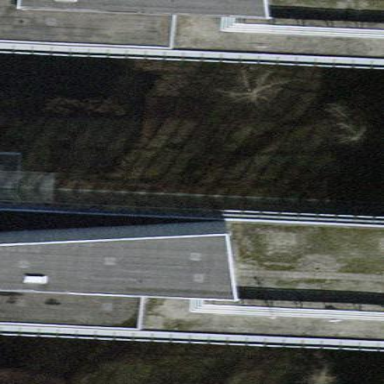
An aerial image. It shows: Part of the building is designated for commercial use.